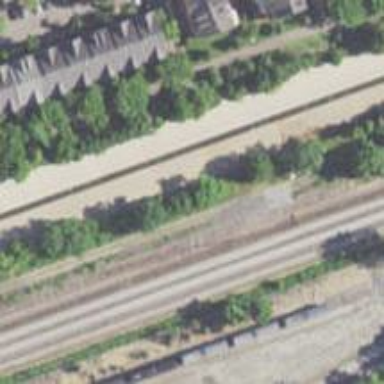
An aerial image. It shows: Railway siding with rails.